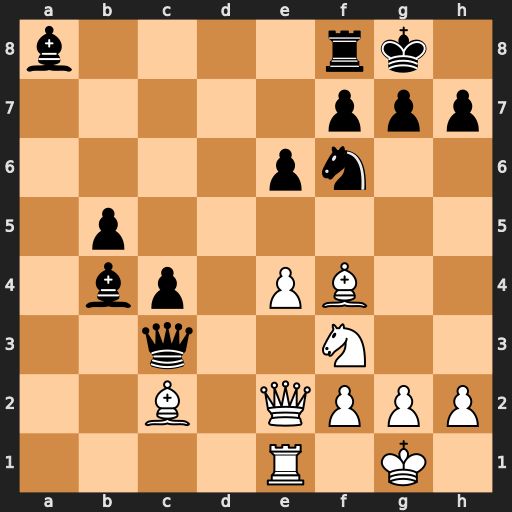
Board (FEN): b4rk1/5ppp/4pn2/1p6/1bp1PB2/2q2N2/2B1QPPP/4R1K1
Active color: w
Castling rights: -
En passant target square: -
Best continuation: Be5 Qxe1+ Nxe1